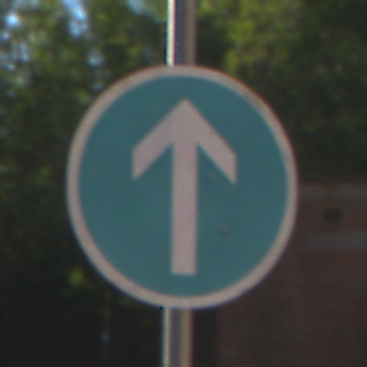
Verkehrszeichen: VorgeschriebeneFahrtrichtungGeradeaus
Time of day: MorningAfternoon
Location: Outdoor (Suburban)
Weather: PartlyCloudy
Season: NotSpecified
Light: Natural